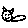
Label: cat